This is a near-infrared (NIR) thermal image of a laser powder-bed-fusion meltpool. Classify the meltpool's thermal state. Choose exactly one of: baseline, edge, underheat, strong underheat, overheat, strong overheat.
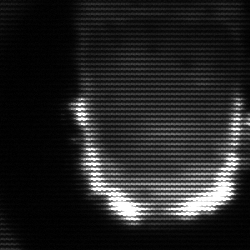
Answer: baseline